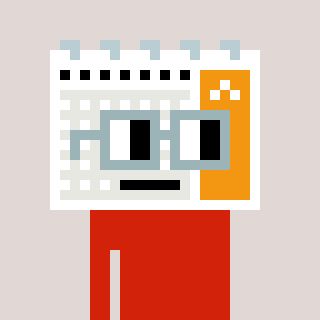
a pixel art character with square dark gray glasses, a calendar-shaped head and a red-colored body on a warm background